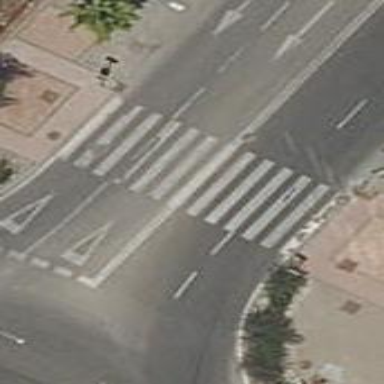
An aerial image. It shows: Marked crossing on the road with clear markings.